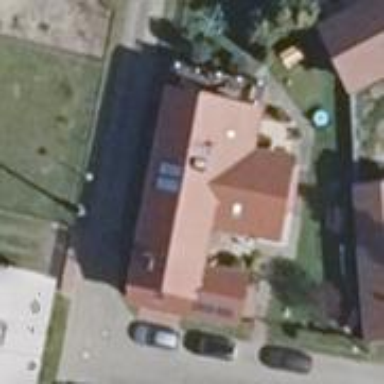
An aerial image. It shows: House with multiple parts.